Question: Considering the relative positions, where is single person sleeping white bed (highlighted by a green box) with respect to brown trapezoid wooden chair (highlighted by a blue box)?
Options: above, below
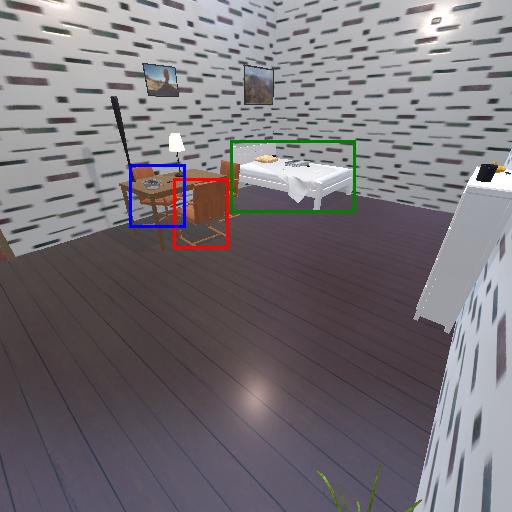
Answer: above